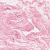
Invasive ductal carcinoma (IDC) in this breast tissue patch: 0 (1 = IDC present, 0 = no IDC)